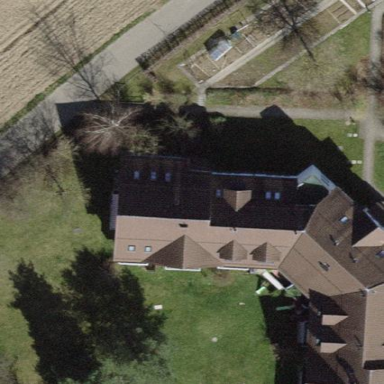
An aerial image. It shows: Building with tiled roof.